Current action and preconditions to check: path_clear

Your task: For each precondition in the list above, predict whether it will hold at this action.

Consider the current scene as observed from the mobile robot's camera, and analyze the predicted future states of all dynamic agents (e.g., people, animals, vehicles, or any moving entities) within the NEXT SECOND.

IMPORTANT: Only answer "very likely" if you are absolutely certain—based on strong, clear evidence—that a dynamic agent will violate the precondition in the predicted future state. Do NOT answer "very likely" for unlikely, ambiguous, or low-probability risks.

Ask yourself for each precondition: Is there a high probability, with clear and convincing evidence, that the predicted future states of any dynamic agent will interfere with the predicted future state of the currently executing action within the NEXT SECOND, causing that precondition to fail?

Assess the risk level based on these predictions. Use "likely" or "very likely" if motions create a clear risk of interference.

Use "neutral" or "improbable" if agents are nearby but their predicted paths are clearly diverging or non-conflicting.

Failure Risk Categories: "very improbable", "improbable", "neutral", "likely", "very likely"

Answer Format: Output ONLY the probability_of_failure value from these categories: "very improbable", "improbable", "neutral", "likely", "very likely"

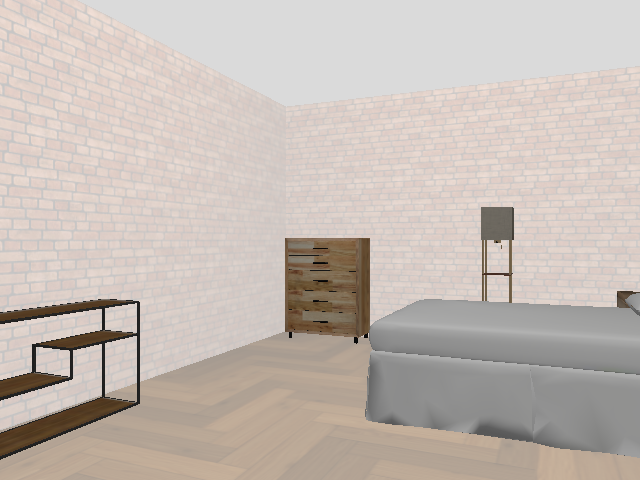

Answer: very improbable